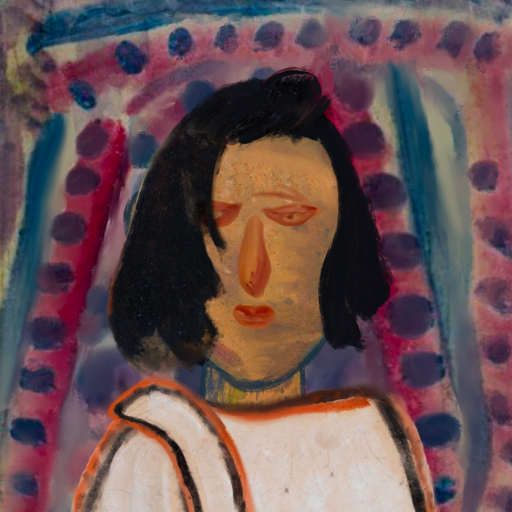
Background: HillGirl, Head And Neck Front: In_The_Sun, Face Front: Pious_Lady, Bust: Roy_Bahadur, Hair Front: Mosgoul, Head Accessory: Blank, Second Necklace: Blank, Necklace: Blank, Baby: Blank